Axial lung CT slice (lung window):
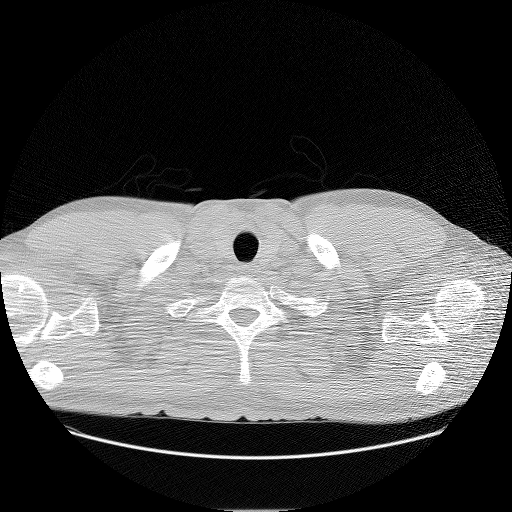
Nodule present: no